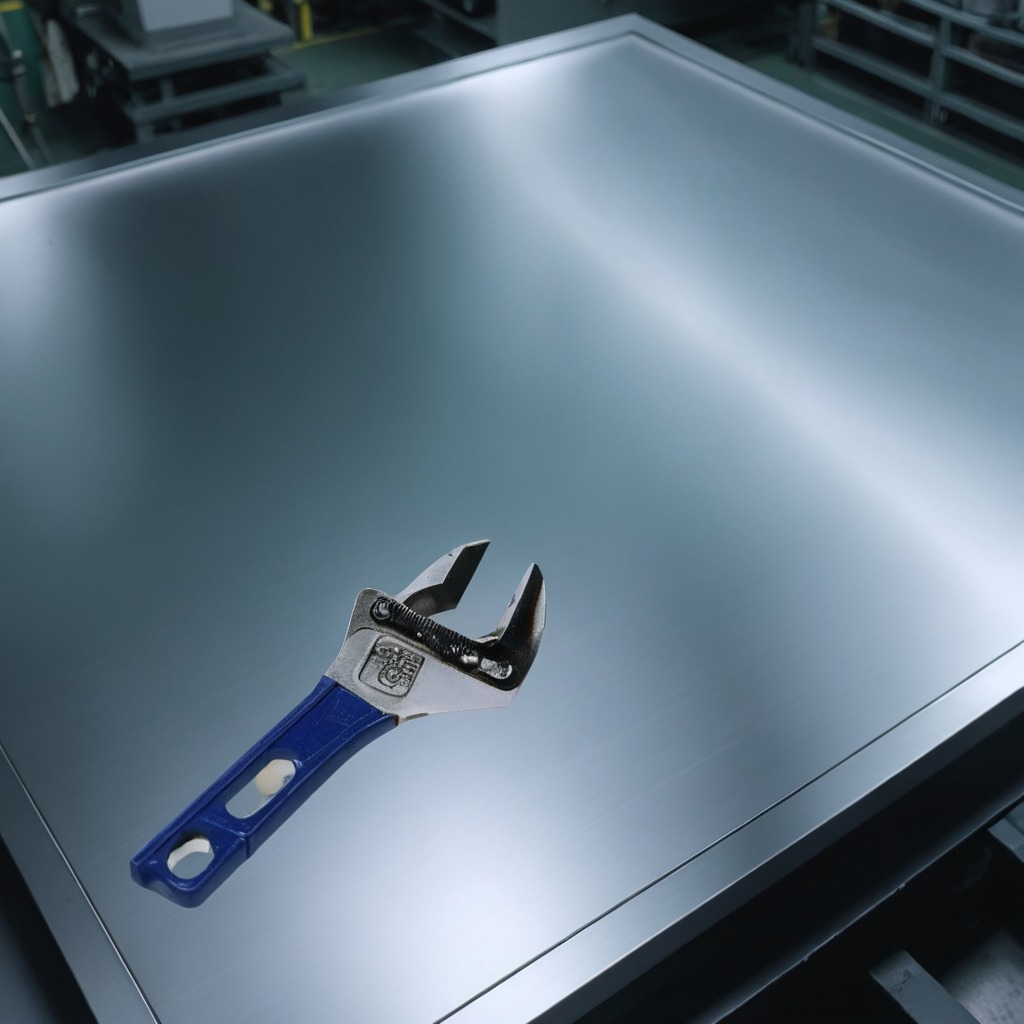
A wrench lies on the metal table in a machine shop under fluorescent lights.